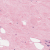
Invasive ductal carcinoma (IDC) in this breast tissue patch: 0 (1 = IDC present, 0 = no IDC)